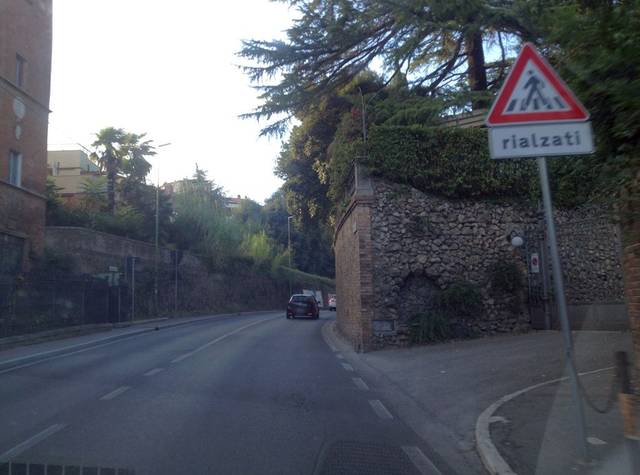
Region: Italy
Coordinates: 43.332, 11.312